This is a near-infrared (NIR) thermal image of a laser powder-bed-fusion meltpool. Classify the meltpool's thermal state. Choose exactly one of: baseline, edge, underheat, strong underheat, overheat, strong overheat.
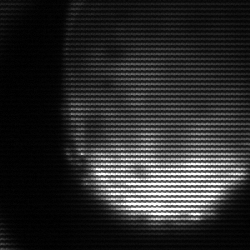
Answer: edge